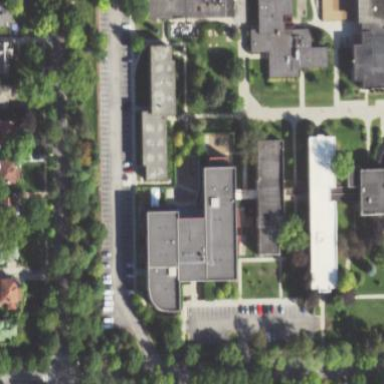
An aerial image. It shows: University building.